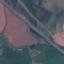
Label: Highway